Brain MRI, t2w sequence, axial 2D slice.
Patient: age 33, sex M, weight 90 kg, height 1.9 m
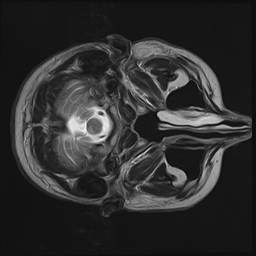